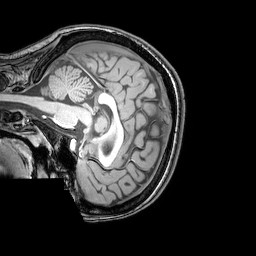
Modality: T1w
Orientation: sagittal
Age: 22
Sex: female
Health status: healthy
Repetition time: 0.081 s
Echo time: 0.037 s